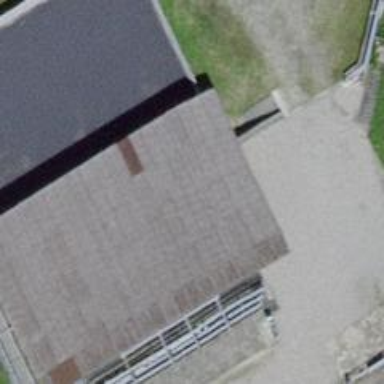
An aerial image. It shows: Industrial building.